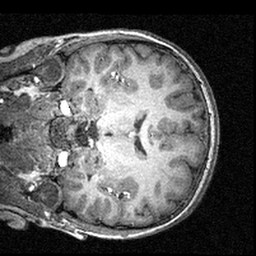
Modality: T1w
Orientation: coronal
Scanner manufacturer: siemens
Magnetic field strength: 3 T
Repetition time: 1.57 s
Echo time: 0.00304 s